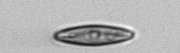
Label: pennate